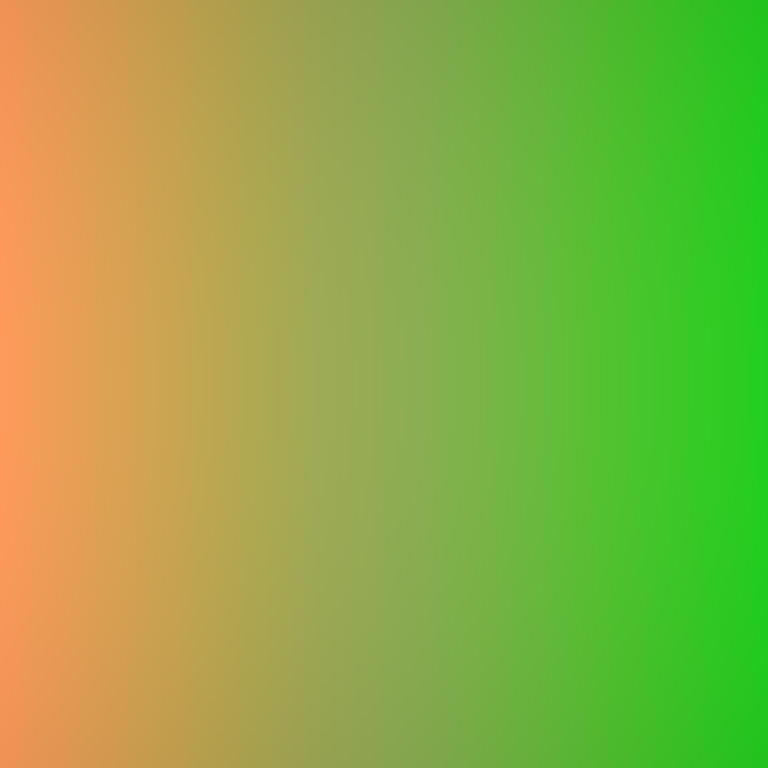
Abstract light effect, smooth gradient from warm orange to vibrant green, energetic atmosphere, soft blend, no room, no furniture, no objects.